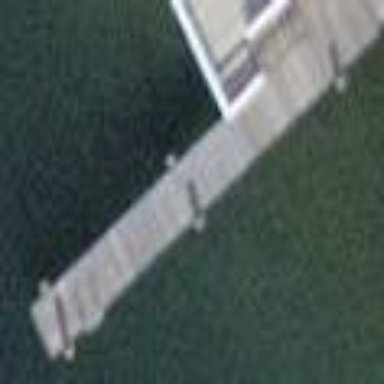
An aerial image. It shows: Man-made pier.